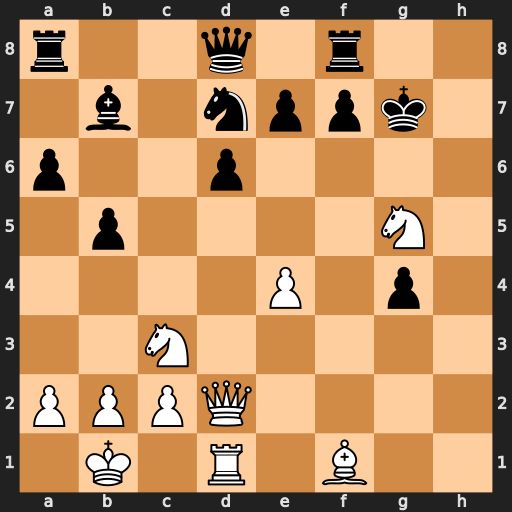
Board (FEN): r2q1r2/1b1nppk1/p2p4/1p4N1/4P1p1/2N5/PPPQ4/1K1R1B2
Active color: w
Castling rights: -
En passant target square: -
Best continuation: Ne6+ fxe6 Qg5+ Kf7 Qh5+